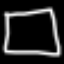
Label: square